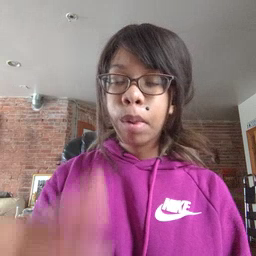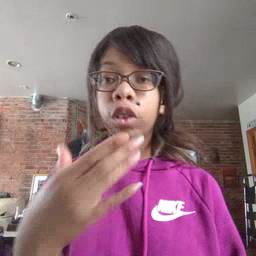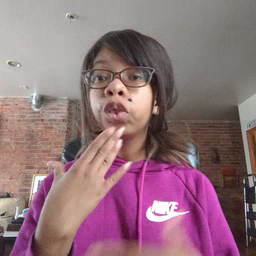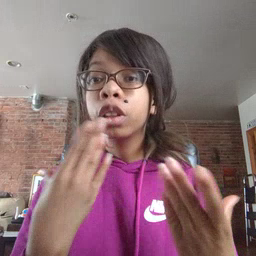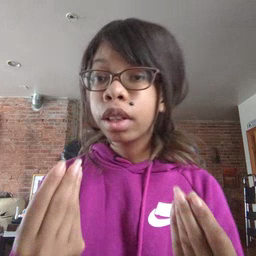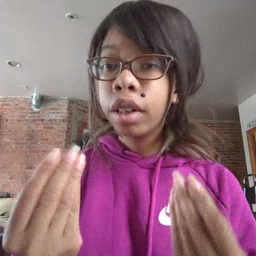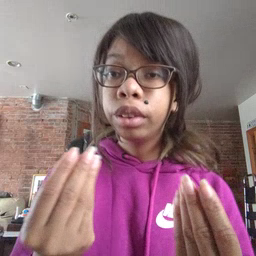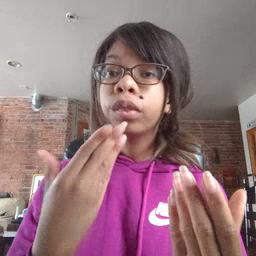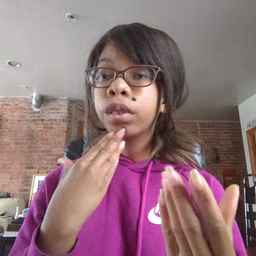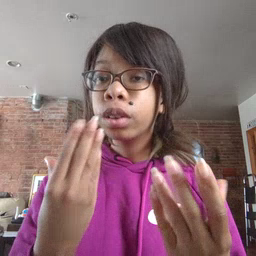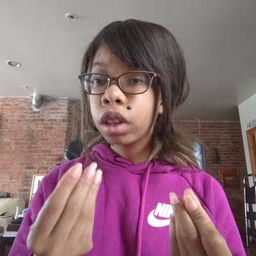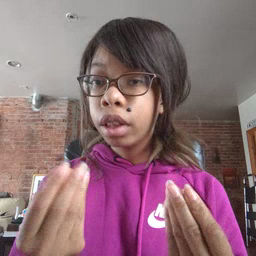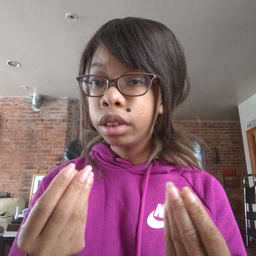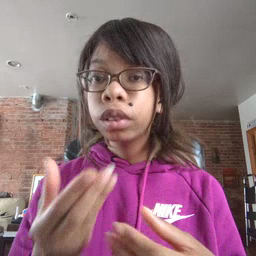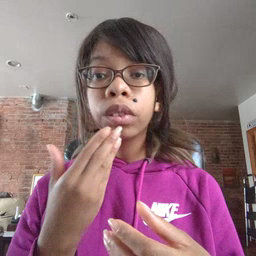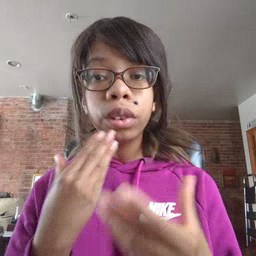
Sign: wet